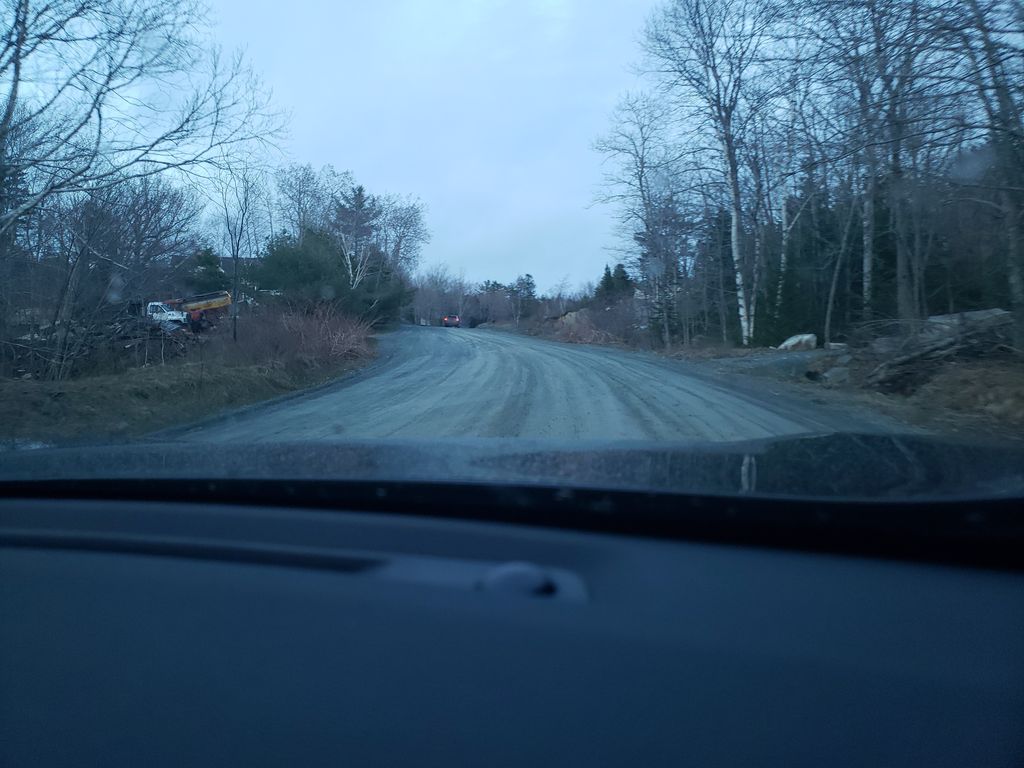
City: halifax